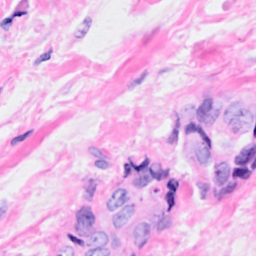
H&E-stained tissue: Breast